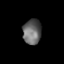
Tissue: lung
Cell type: T cells
Senescence score: 0.2419
Nuclear area (px): 456
Mean DAPI intensity: 101.603